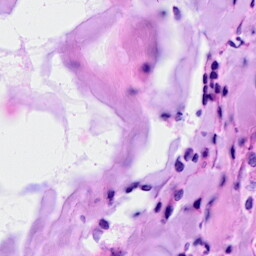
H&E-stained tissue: Breast